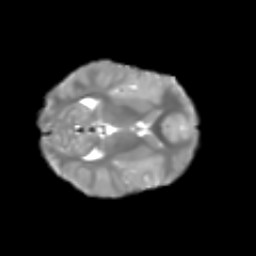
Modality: T2w
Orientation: axial
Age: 6
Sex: female
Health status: healthy